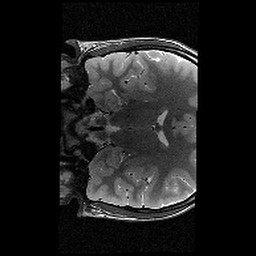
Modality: T2w
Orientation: coronal
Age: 11
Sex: male
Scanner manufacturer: siemens
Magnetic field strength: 3 T
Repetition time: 9.23 s
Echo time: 0.067 s